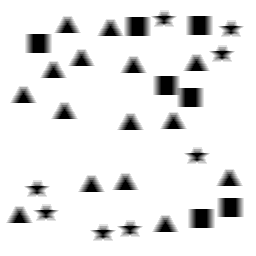
Squares: 7
Triangles: 15
Stars: 8
Total shapes: 30